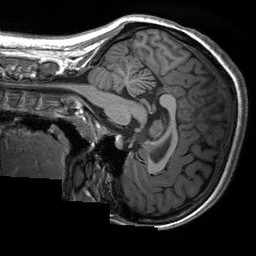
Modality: T1w
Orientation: sagittal
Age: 21
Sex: female
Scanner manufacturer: siemens
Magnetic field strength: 3 T
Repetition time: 2.3 s
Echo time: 0.00233 s